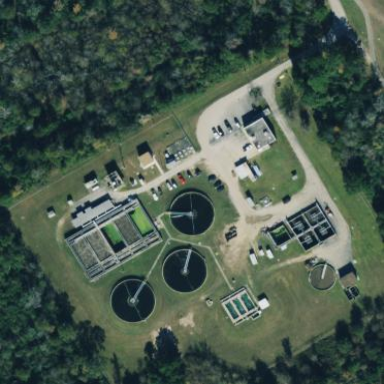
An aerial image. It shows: View of wastewater plant.